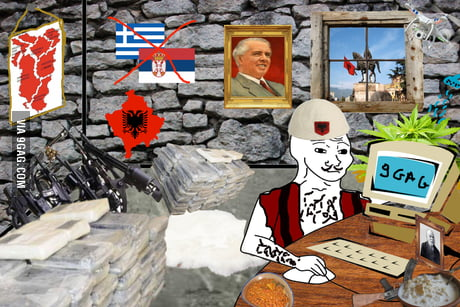
Label: 5_Wojak_with_Background